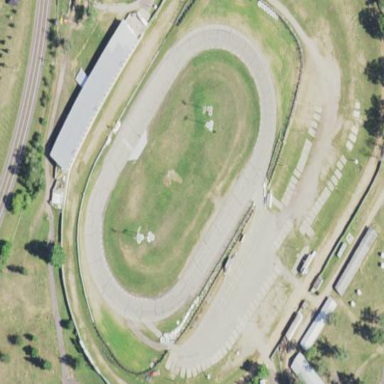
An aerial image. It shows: Raceway for motor sports.